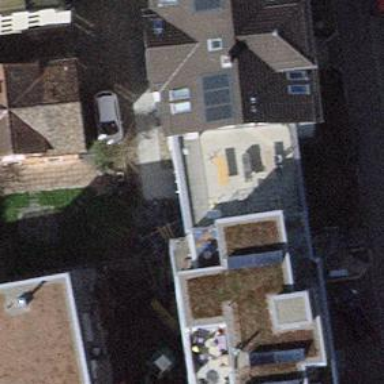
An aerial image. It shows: The image shows part of apartment building.